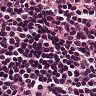
Metastatic tissue present: no